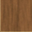
Piece: xx